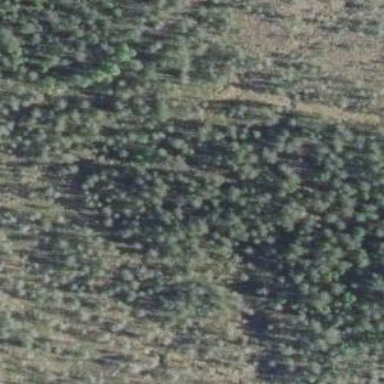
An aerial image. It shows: Woodland consisting mainly of needle-leaved trees.